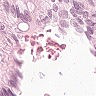
Metastatic tissue present: no